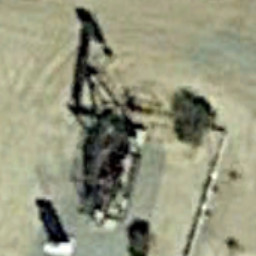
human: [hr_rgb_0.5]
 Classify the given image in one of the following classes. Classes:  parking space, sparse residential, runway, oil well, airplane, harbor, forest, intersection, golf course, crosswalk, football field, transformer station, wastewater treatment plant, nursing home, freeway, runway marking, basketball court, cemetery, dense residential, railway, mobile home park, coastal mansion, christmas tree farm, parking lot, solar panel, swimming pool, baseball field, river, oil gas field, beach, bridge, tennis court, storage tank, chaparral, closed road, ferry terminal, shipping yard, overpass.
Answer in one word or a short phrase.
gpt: oil well